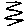
Label: zigzag